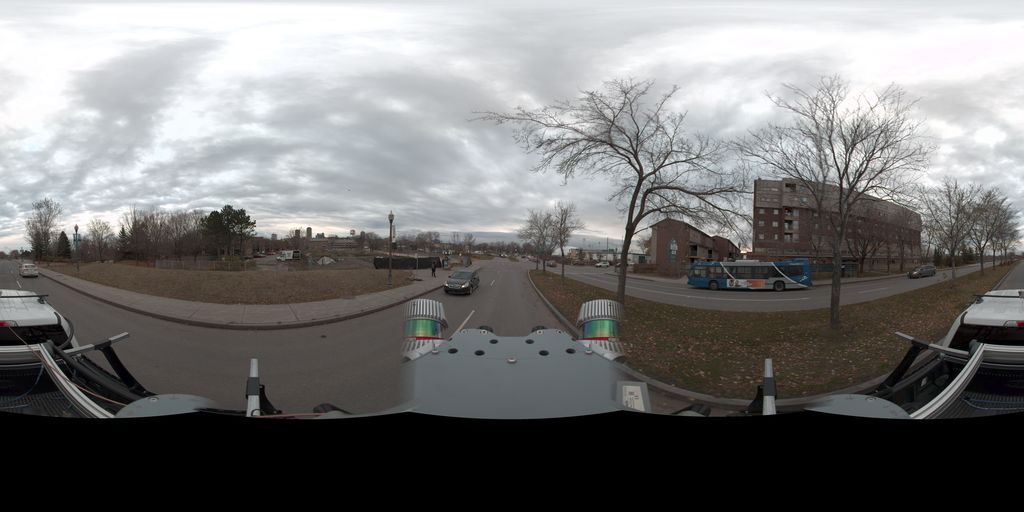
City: quebec_city